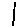
Label: line